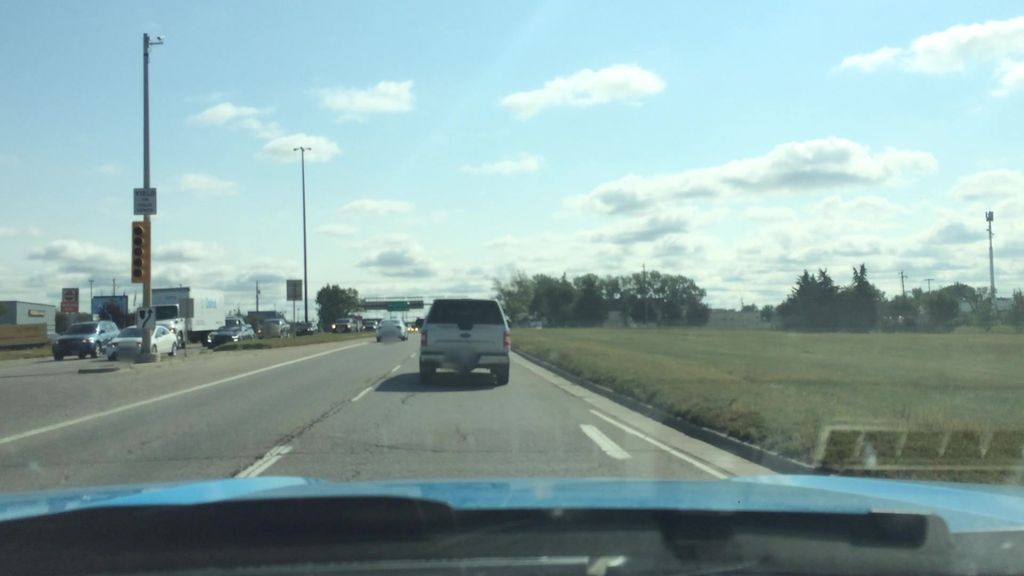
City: calgary